Field crop: maize
Growth stage: 2
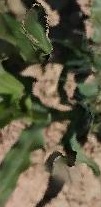
Species: maize